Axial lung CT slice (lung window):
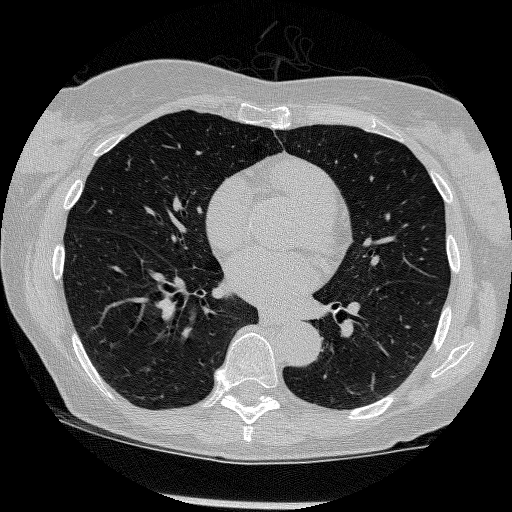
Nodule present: no